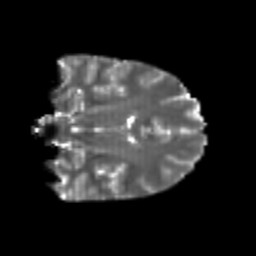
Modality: T2w
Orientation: coronal
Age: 25
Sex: male
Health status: healthy
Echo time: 0.074 s